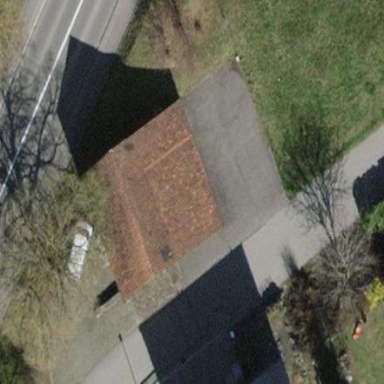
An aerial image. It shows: Building.